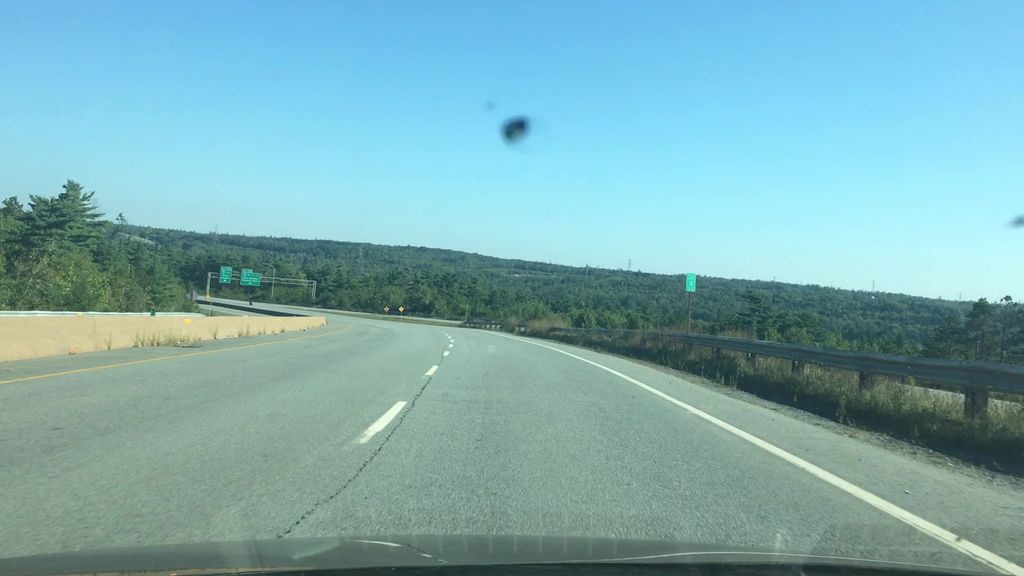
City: halifax